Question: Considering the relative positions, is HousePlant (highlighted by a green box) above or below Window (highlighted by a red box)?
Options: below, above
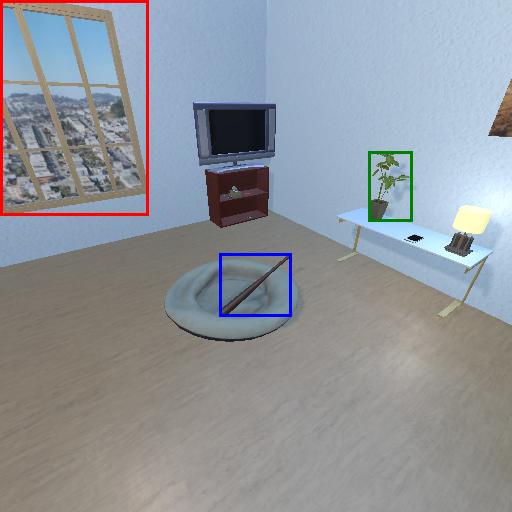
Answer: below